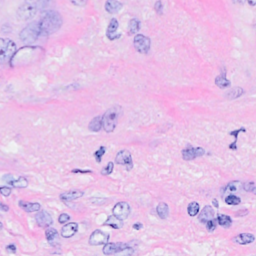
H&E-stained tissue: Breast